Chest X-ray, PA view. Patient: 22 years old, sex F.
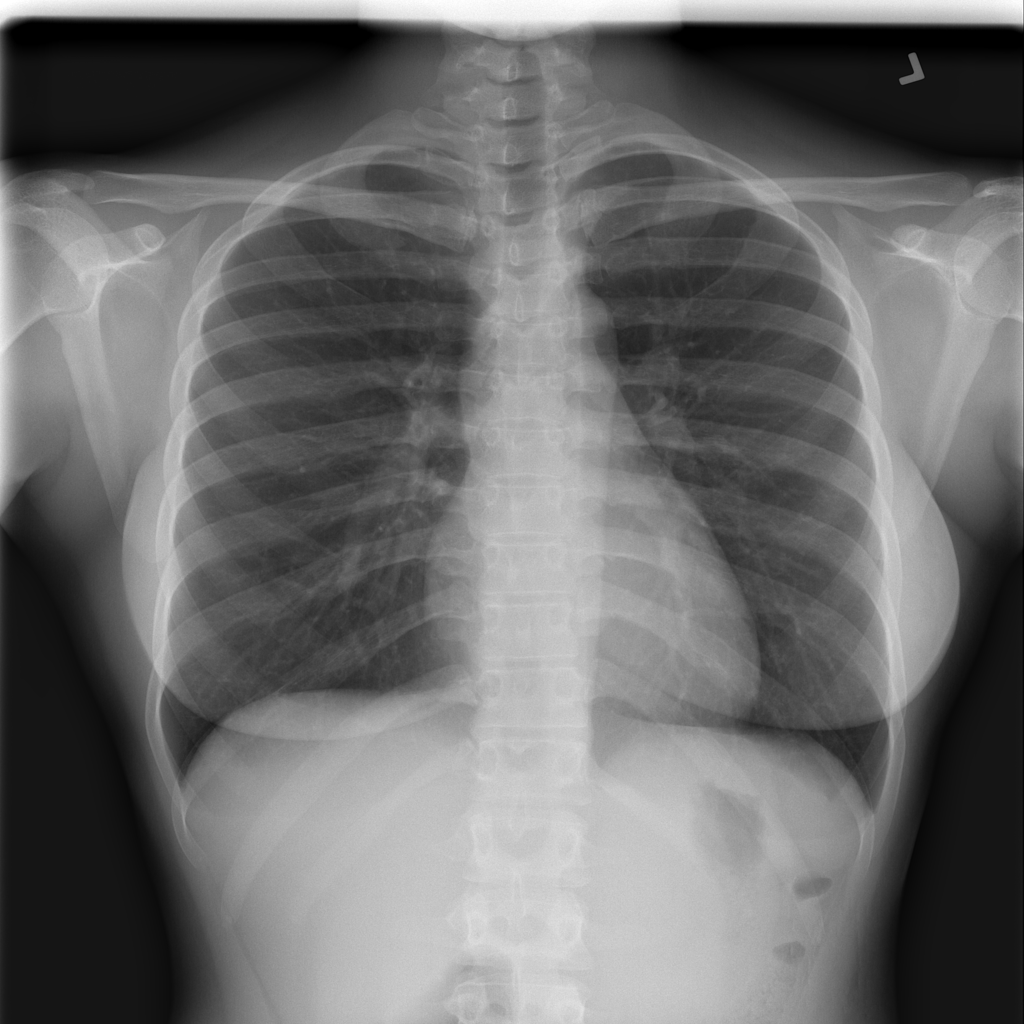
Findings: No Finding